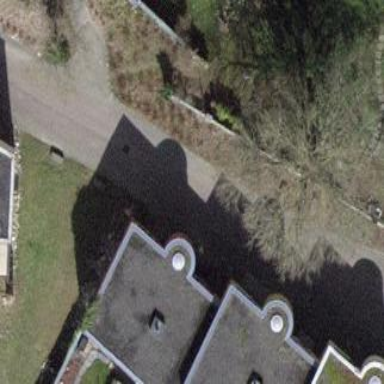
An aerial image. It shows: Flat-roofed house.